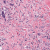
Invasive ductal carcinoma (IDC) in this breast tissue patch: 1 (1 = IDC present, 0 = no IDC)